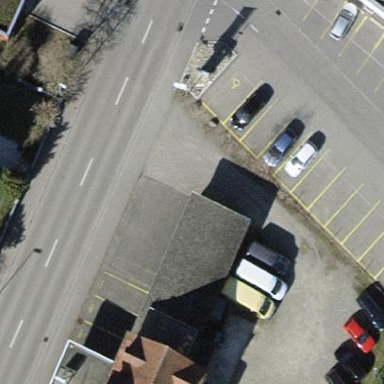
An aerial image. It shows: Group of garages.